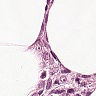
Metastatic tissue present: yes